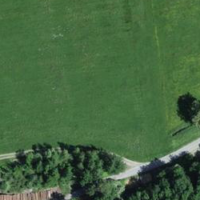
EUNIS habitat code: 24
Species observed at this site:
Dendrocopos major
Phylloscopus collybita
Luscinia megarhynchos
Grus grus
Emberiza citrinella